Interaction volume radius: 10 \u00c5
Interaction volume height: 10 \u00c5
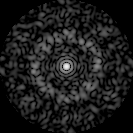
Disorder parameter: 0.8644